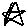
Label: star